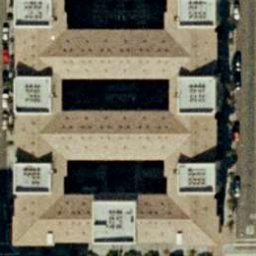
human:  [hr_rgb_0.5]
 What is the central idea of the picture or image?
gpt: buildings